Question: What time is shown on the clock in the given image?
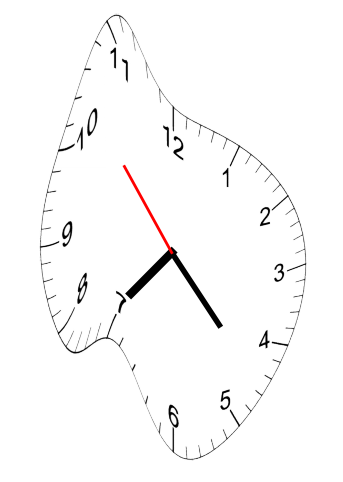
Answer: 07:22:53